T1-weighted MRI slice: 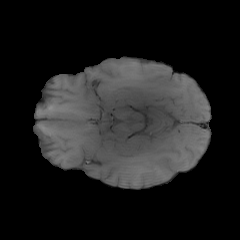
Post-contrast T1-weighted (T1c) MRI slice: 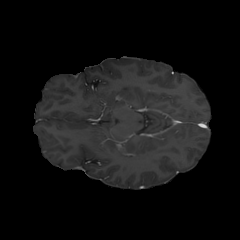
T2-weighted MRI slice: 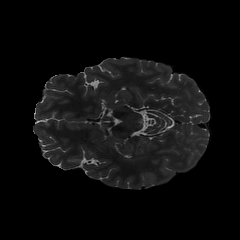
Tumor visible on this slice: no